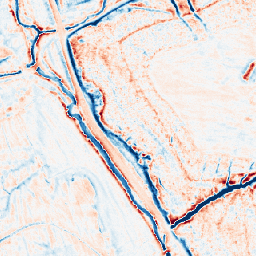
Category: edge_preserving
Decomposition family: anisotropic_diffusion
Decomposition parameters: iterations: 20
kappa: 30
gamma: 0.2
Upsampling method: nearest
Upsampling parameters: scale: 4
Upsampling scale: 4